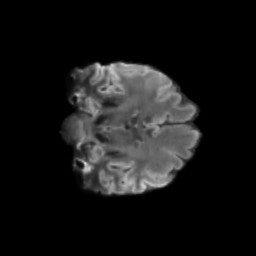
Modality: T2w
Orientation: coronal
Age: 35
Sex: female
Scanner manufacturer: siemens
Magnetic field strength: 3 T
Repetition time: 3.23 s
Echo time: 0.0892 s